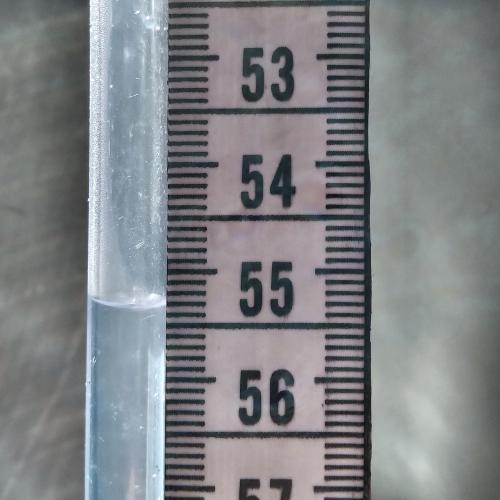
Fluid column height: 55.3 cm